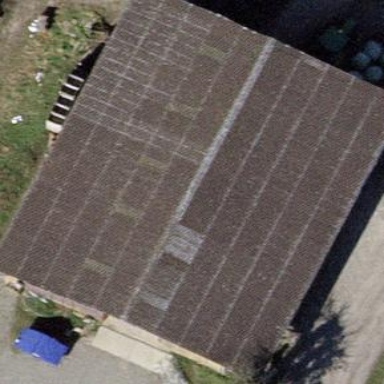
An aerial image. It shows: Farm auxiliary building with gabled roof.